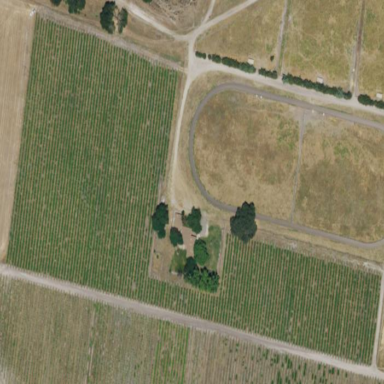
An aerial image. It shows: Vineyard where grapes are grown.